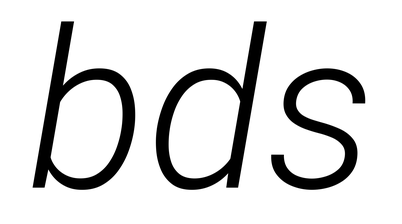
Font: Roboto-Italic_Light_Italic